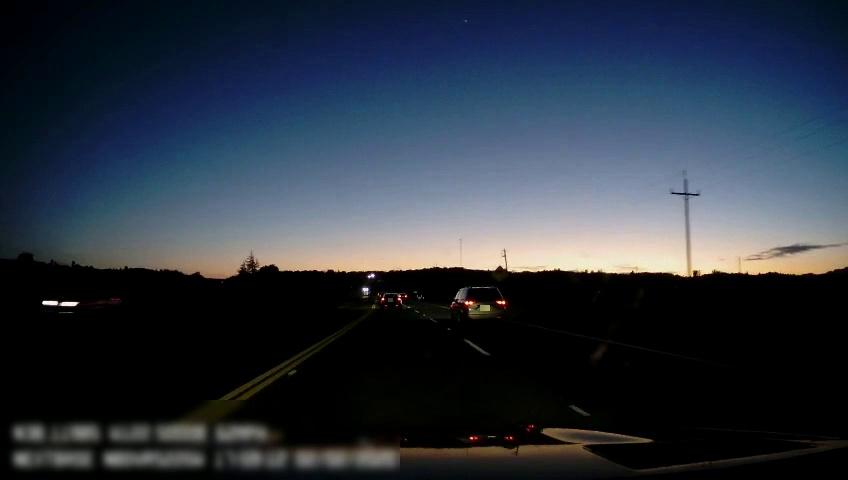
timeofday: Dusk/Dawn/Twilight
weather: Sunny
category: Drivable Space
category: Vehicles | SUV
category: Vehicles | Car
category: Vehicles | Car
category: Lanes | Current Lane
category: Lanes | Current Lane
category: Lanes | Alternate Lane
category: Traffic | Signs